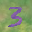
Label: 3